Question: After adding an invalid file type to file upload section a validation message will be displayed as a ToolTip, I am not able to validate the ToolTip even after using moveToElement();
Here is the code that I used to make the tooltip visible
'''
'driver.findElement(By.xpath(""//input[@type='file']"").sendKeys(invalidLicenseFileType.txt);
Actions actions = new Actions(driver);
actions.moveToElement(//*[contains(@class, 'fieldlabel-content')]).build().perform();'
'''

HTML Code:
'''
<div class="fieldlabel-content">
<label class="fileinput fileinput--invalid">
<div class="fileinput-cell fileinput-cell-input">
<input placeholder="Choose a .license file..." accept=".license" value="" tabindex="0" type="file">
<div class="fileinput-description">
File:
<span class="fileinput-description-file">
<span class="icon fa fa-file-text-o"></span>
invalidLicenseFileType.txt
</span>
</div>
</div>
<div class = "popup popup--theme-error popup--position-top popup--hover" style="top: 131px; left: 399px;">Validation message for uploading invalid file type.</div>
</label>
'''
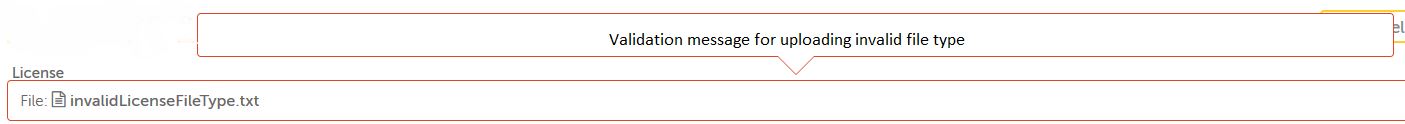
Answer: Implementing the following code help fixing my issue.
'''
try
{
String mouseOverScript = "if(document.createEvent){var evObj = document.createEvent('MouseEvents');evObj.initEvent('mouseover',true, false); arguments[0].dispatchEvent(evObj);} else if(document.createEventObject) { arguments[0].fireEvent('onmouseover');}";
((JavascriptExecutor) driver).executeScript(mouseOverScript,uploadFileInputFieldWebElement);
Thread.sleep(1000);
invalidLicenseFileTypeMessag = (String)((JavascriptExecutor)driver).executeScript("return arguments[0].innerHTML;",tooltipWebElement);
} catch (Exception e) {
exception message;
}
'''